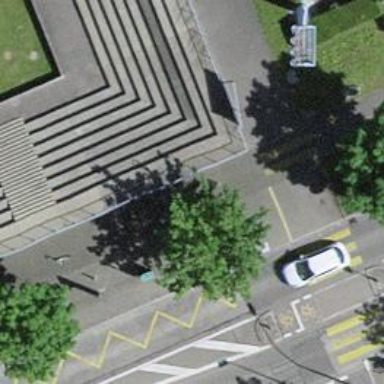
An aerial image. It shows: Bollard barrier.